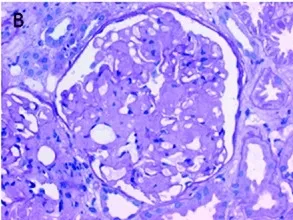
Panel of photomicrographs derived from the presented renal biopsy case. Detail of a glomerulus, PAS stain, (400x).
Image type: pathology (pas)